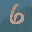
Label: 6